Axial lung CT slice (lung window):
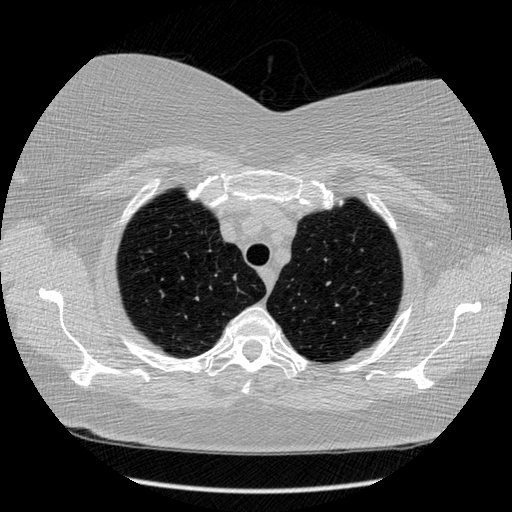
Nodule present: no